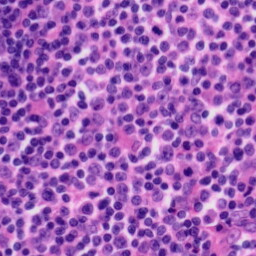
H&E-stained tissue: Tonsil